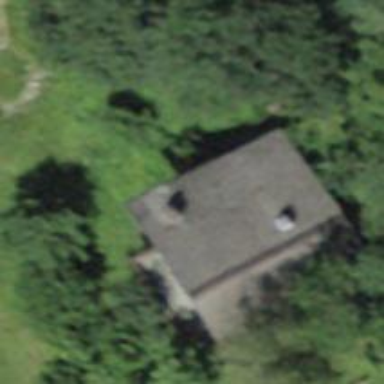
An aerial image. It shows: Simple house.